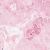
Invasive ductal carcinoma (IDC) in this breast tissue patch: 0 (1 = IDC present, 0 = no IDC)